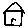
Label: house